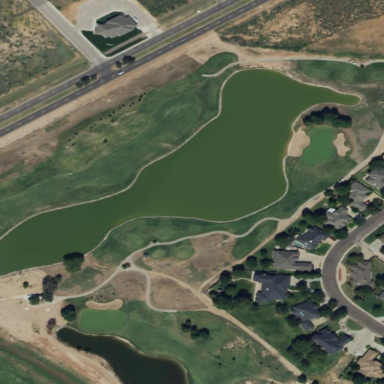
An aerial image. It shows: Well-maintained grassy area designated as golf fairway.